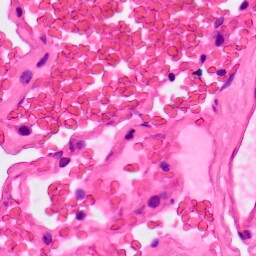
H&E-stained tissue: Lung